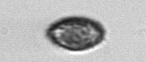
Label: Pseudochattonella_farcimen